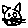
Label: cat